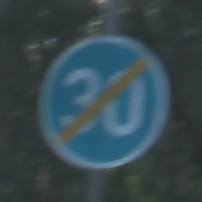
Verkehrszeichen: EndeMindestgeschwindigkeit
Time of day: MorningAfternoon
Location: Outdoor (Nature)
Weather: Clear
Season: NotSpecified
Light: Natural